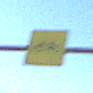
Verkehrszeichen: RadverkehrOhnePfeilsymbol
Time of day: SunriseSunset
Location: Outdoor (RoadRail)
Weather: Clear
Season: NotSpecified
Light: Natural